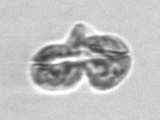
Label: Karenia